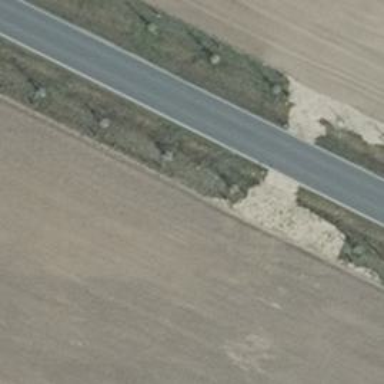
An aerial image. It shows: Secondary road with asphalt surface.